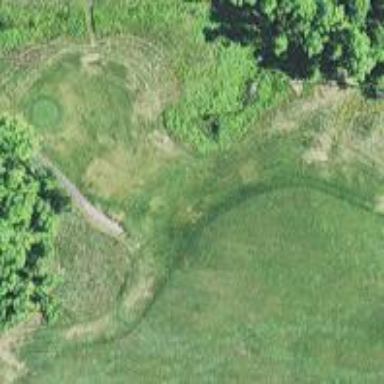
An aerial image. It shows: View of golf hole.